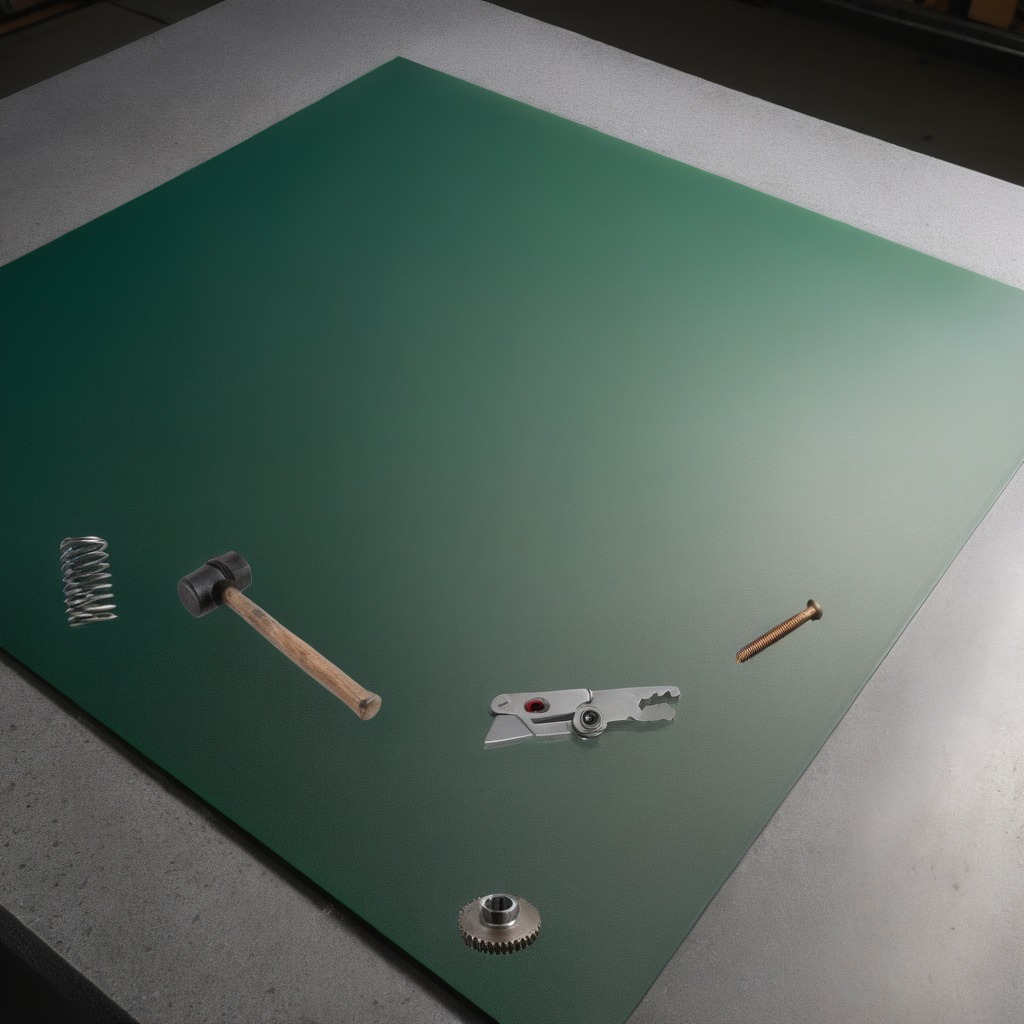
A steel gear with teeth, a utility knife, a metal machine screw, a hammer, and a coiled metal spring are lying on the clean granite tabletop covered with a green rubber mat inside a workshop under bright overhead lighting crisp shadows high clarity worn but beneath the mat.